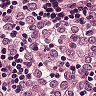
Metastatic tissue present: yes